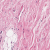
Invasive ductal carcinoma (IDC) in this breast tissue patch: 0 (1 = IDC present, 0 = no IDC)